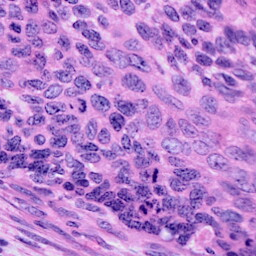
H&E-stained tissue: Cervix